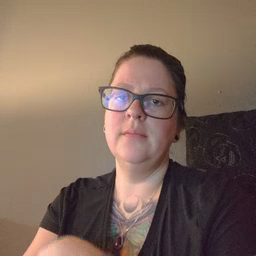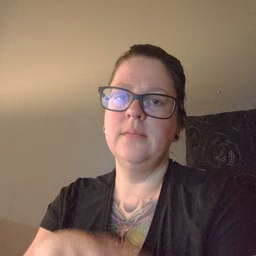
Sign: radio